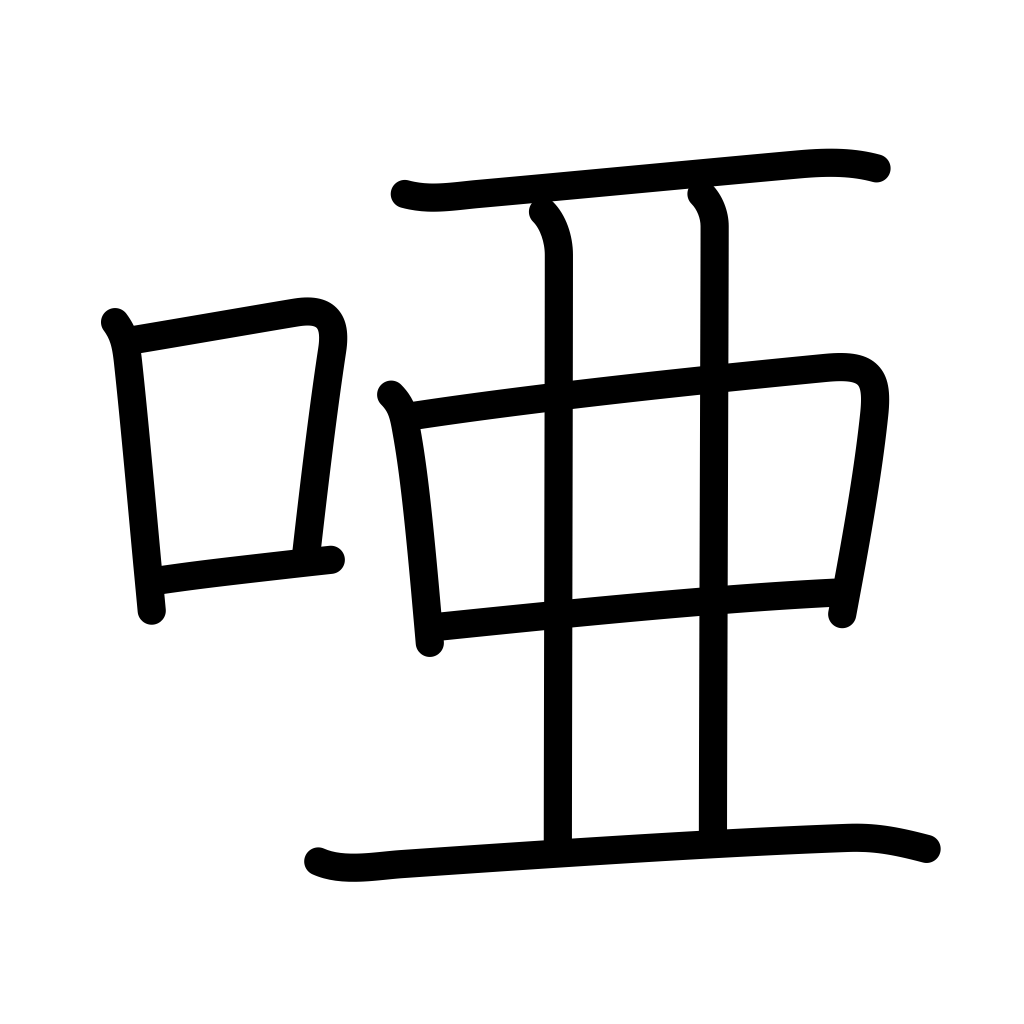
Meaning: mute, dumb